五年级 · 算术
下面说法正确的是（）。
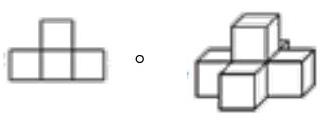
A. 奇数 + 奇数 $=$ 奇数 奇数 + 偶数 $=$ 奇数。

B. 右面的组合图形从左边看到的是

C. 从 7 时到 11 时, 钟面上的时针按顺时针方向旋转了 $150^{\circ}$ 。
答案: B